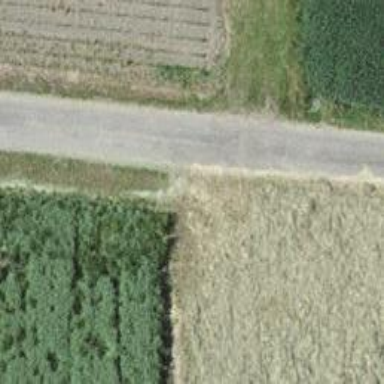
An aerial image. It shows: Well-maintained track road with grade 1 tracktype.